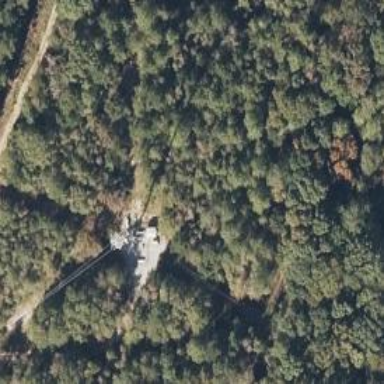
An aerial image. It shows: Mast tower used for communication.